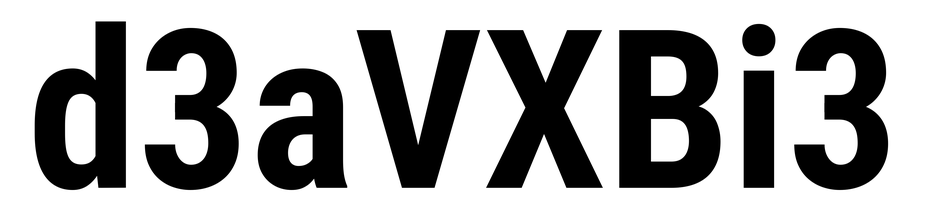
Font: Roboto_Condensed_Bold